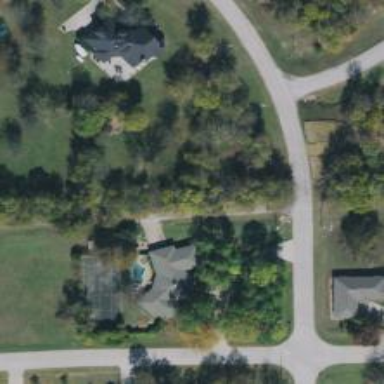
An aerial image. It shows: Driveway leading to service road.